Field crop: maize
Growth stage: 2
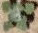
Species: chenopodium